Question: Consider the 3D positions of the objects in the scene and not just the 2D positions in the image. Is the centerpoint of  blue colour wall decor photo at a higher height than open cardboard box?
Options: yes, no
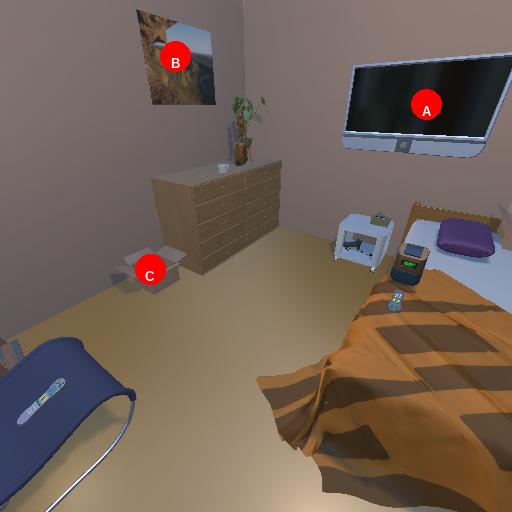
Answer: yes